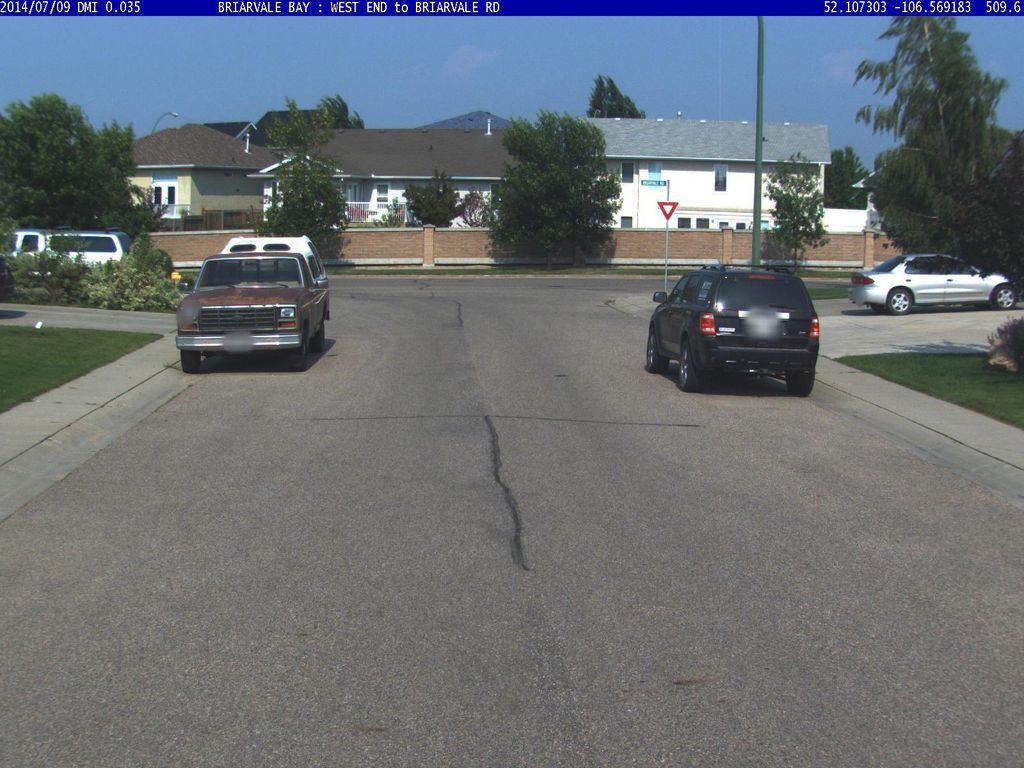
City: saskatoon